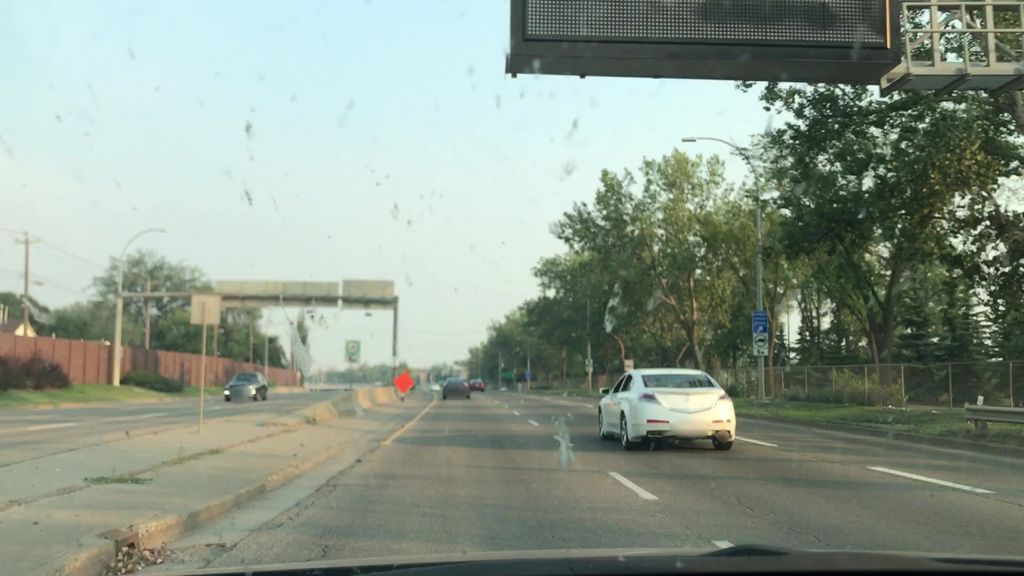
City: edmonton